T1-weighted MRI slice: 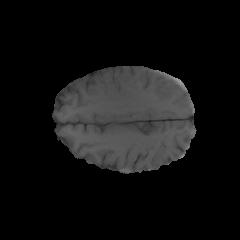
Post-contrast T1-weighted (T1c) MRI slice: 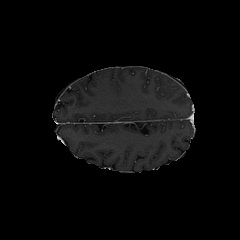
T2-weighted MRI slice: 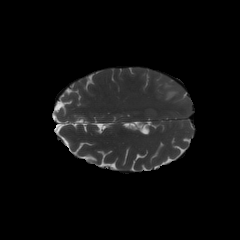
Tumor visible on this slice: yes